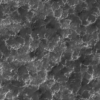
Label: not_dusty